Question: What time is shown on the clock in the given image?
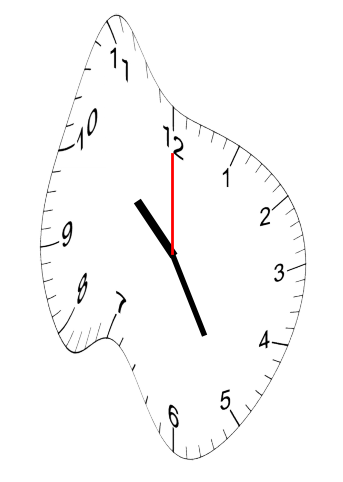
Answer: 10:25:00